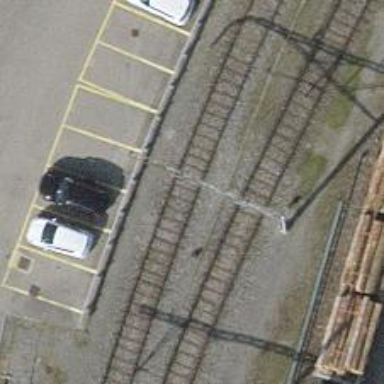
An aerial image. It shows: Single-track electrified railway service yard with contact line for trains.